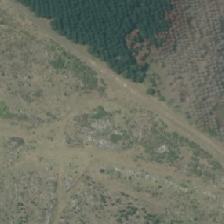
Land cover: low_producing_grassland